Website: bh-photo
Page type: address-validator
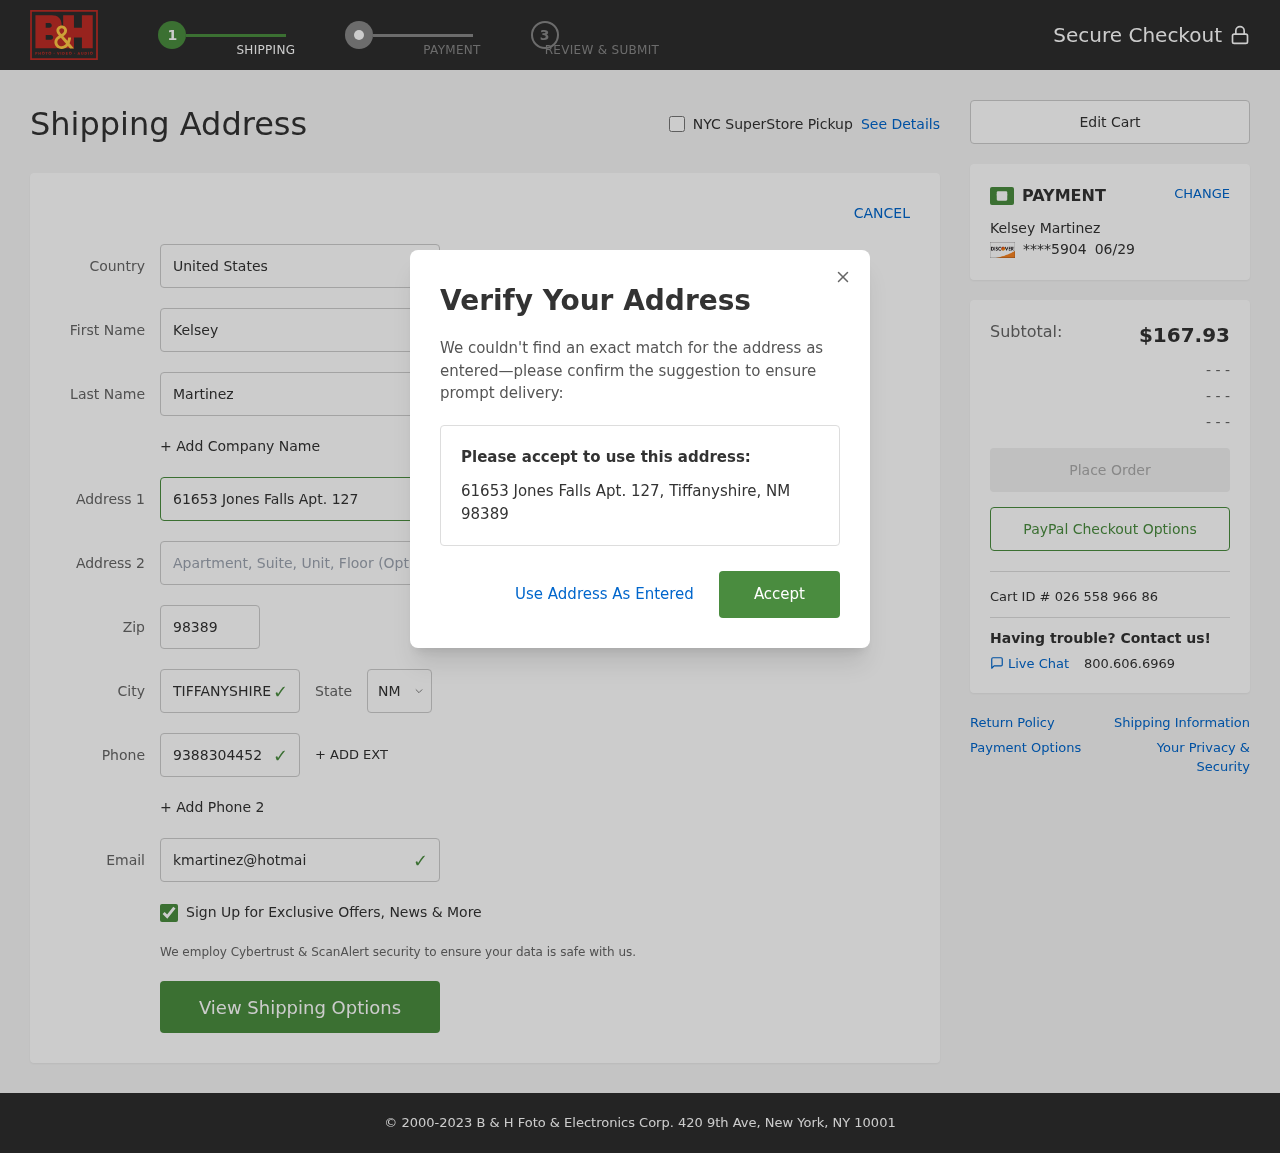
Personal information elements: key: PII_CARD_EXPIRY
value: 06/29
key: PII_CARD_LAST4
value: ****5904
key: PII_CITY
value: Tiffanyshire
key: PII_COUNTRY
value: United States
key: PII_EMAIL
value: kmartinez@hotmail.com
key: PII_FIRSTNAME
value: Kelsey
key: PII_FULLNAME
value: Kelsey Martinez
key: PII_LASTNAME
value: Martinez
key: PII_PHONE
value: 9388304452
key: PII_POSTCODE
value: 98389
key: PII_STATE_ABBR
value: NM
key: PII_STREET
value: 61653 Jones Falls Apt. 127
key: PII_CITY_STATE_ZIP
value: Tiffanyshire, NM 98389
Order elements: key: ORDER_SUBTOTAL
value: $167.93
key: ORDER_ID
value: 026 558 966 86